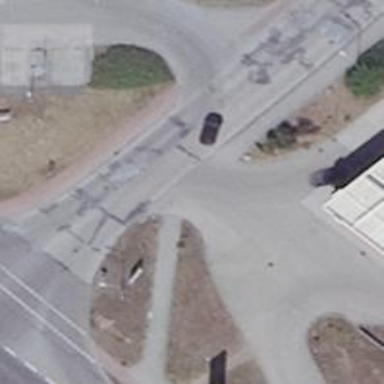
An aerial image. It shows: Road leading to fuel service station.